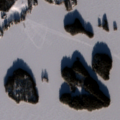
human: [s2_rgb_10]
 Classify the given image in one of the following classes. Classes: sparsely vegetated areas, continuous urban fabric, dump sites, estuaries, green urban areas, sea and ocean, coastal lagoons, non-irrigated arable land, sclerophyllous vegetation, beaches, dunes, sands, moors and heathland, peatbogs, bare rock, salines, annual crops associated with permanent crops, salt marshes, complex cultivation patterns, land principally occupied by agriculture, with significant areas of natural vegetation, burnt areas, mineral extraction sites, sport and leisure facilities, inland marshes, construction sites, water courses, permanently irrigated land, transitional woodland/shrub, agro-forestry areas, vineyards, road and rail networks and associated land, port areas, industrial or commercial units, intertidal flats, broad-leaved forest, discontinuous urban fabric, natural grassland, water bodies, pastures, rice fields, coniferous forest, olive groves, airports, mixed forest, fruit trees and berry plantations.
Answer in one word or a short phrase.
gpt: land principally occupied by agriculture, with significant areas of natural vegetation, mixed forest, water bodies